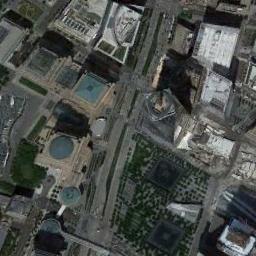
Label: commercial_area